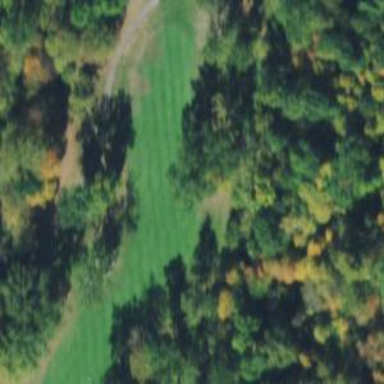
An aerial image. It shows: Golf hole.